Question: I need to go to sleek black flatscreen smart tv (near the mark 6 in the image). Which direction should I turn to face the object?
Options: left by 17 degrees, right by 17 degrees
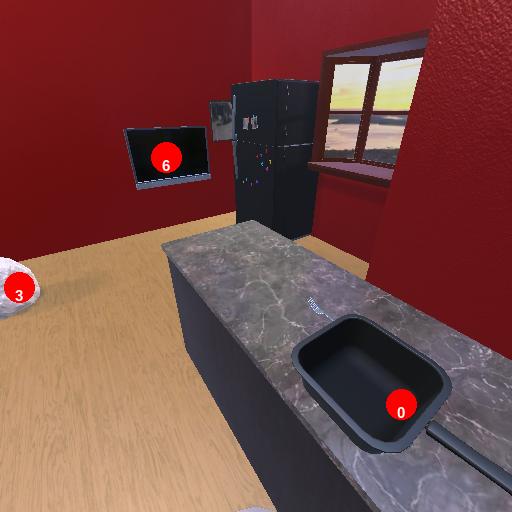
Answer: left by 17 degrees